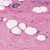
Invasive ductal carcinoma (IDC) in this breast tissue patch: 1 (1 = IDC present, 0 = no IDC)